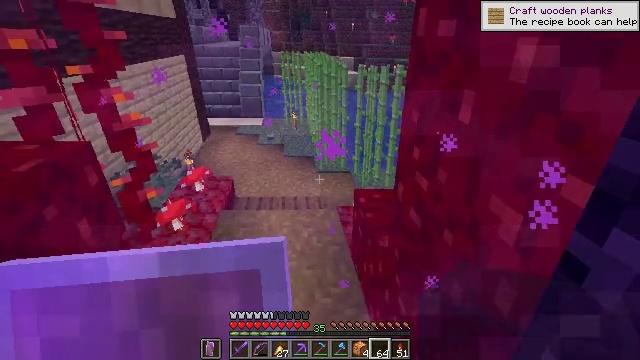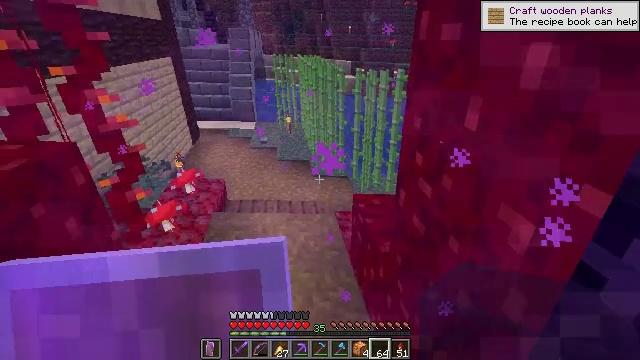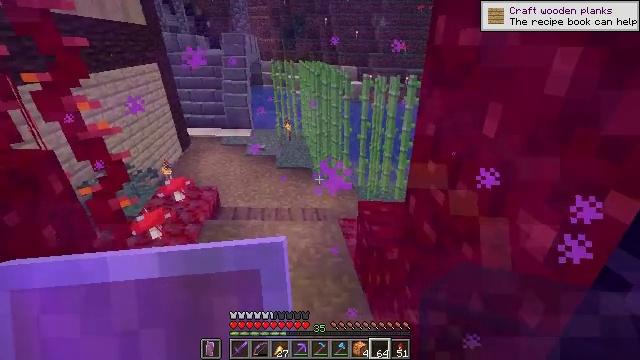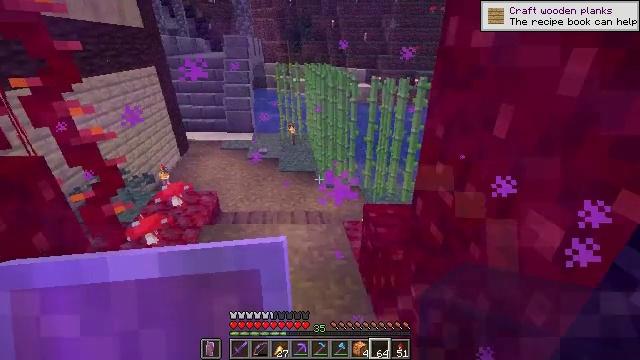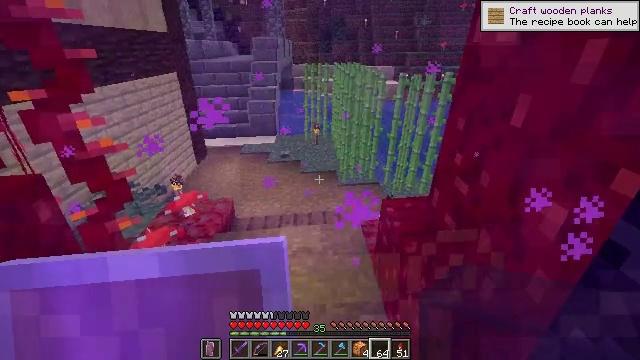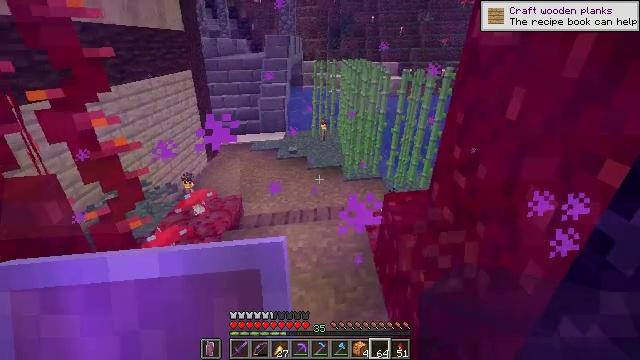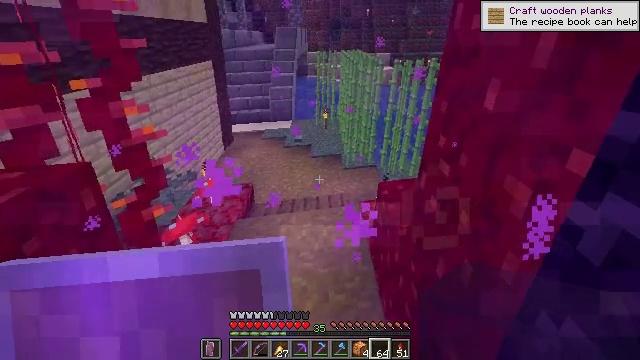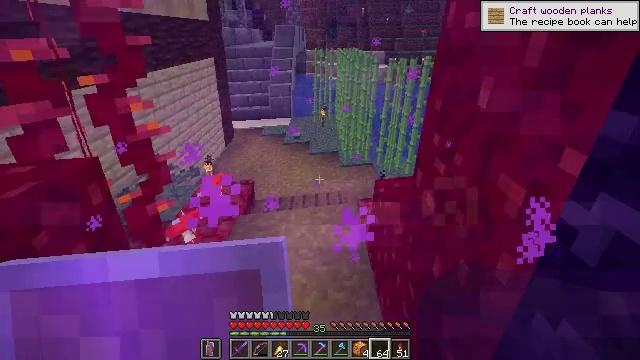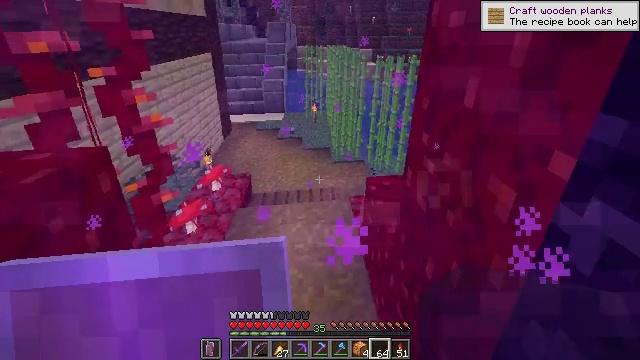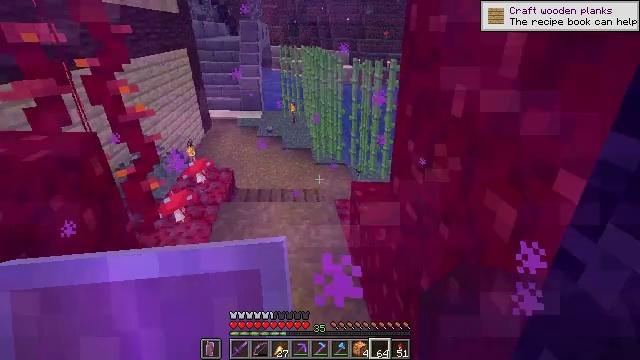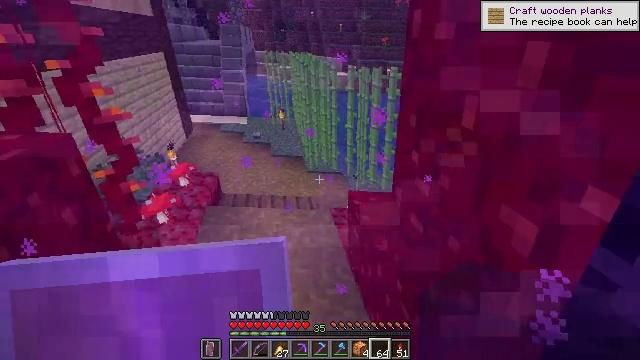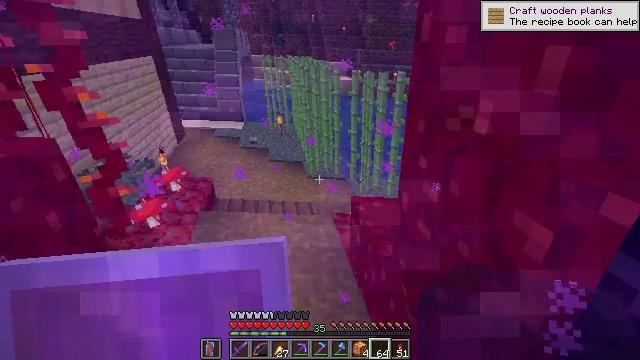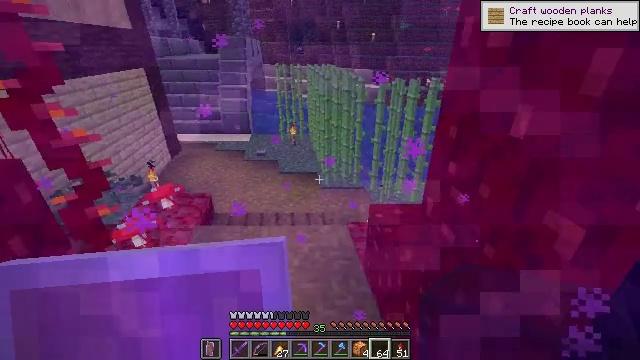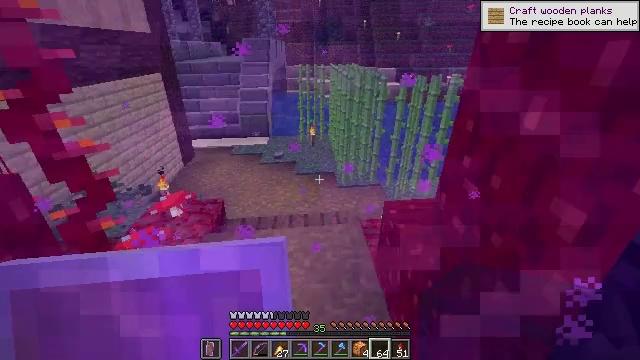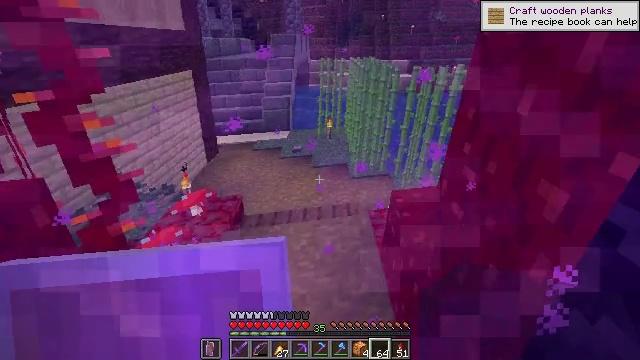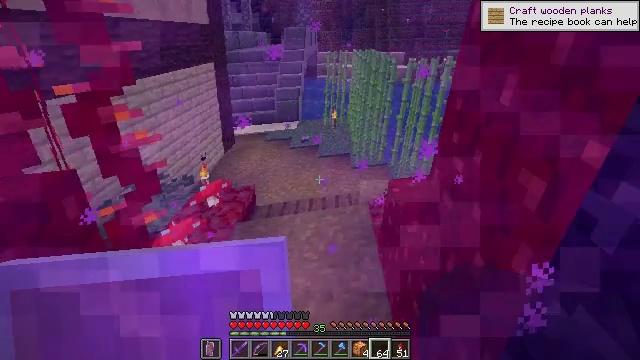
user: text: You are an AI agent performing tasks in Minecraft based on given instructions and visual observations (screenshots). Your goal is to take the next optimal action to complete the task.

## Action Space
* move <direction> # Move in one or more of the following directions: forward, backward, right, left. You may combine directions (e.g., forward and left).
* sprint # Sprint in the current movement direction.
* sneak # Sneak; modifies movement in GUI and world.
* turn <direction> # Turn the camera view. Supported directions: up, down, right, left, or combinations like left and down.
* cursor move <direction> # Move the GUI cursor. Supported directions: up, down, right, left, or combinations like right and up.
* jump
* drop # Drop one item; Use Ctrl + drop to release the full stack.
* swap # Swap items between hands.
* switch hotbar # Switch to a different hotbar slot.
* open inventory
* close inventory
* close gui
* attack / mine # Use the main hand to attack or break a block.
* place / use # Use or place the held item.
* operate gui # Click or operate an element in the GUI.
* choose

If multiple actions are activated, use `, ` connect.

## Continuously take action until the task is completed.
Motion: motion action
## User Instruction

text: Gather blackstone for crafting.
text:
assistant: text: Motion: no_op
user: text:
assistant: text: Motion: no_op
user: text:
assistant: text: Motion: no_op
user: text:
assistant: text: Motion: no_op
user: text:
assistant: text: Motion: no_op
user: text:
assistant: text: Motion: no_op
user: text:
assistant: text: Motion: no_op
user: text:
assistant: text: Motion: no_op
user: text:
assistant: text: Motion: no_op
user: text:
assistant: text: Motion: no_op
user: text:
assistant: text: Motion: no_op
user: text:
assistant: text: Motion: no_op
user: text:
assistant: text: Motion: no_op
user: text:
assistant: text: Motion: no_op
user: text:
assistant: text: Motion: no_op
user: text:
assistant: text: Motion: no_op
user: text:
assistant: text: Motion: no_op
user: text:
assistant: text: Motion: no_op
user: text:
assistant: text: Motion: no_op
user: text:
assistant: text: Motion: no_op
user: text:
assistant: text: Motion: no_op
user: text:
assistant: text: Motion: no_op
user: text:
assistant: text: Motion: no_op
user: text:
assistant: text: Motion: no_op
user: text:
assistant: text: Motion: no_op
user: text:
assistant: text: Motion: no_op
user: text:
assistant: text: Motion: no_op
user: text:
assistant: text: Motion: no_op
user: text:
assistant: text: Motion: no_op
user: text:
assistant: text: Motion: no_op